Question: My program has a function that read/write file from resource. This function I have tested smoothly.
For example, I write something to file, restart and loading again, I can read that data again.
But after I export to jar file, I faced problems when write file. Here is my code to write file:
'''
URL resourceUrl = getClass().getResource("/resource/data.sav");
File file = new File(resourceUrl.toURI());
FileOutputStream output = new FileOutputStream(file);
ObjectOutputStream writer = new ObjectOutputStream( output);
'''
When this code run, I has notice error in Command Prompt:

So, My data cannot saved. (I know it because after I restarted app, nothing changed !!!)
Please help me solve this problem.
Thanks :)
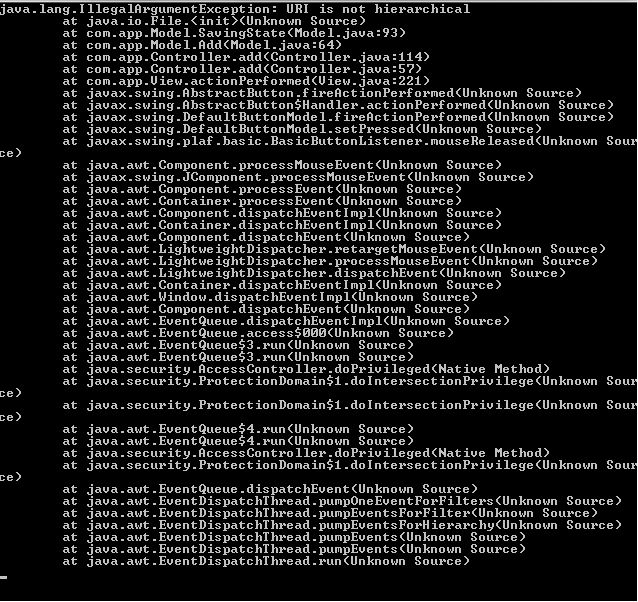
Answer: You simply can't write files into a jar file this way. The URI you get from 'getResource()' isn't a 'file:///' URI, and it can't be passed to 'java.io.File's' constructor. The only way to write a zip file is by using the classes in 'java.util.zip' that are designed for this purpose, and those classes are designed to let you write entire jar files, not stream data to a single file inside of one. In a real installation, the user may not even have permission to write to the jar file, anyway.
You're going to need to save your data into a real file on the file system, or possibly, if it's small enough, by using the preferences API.